Question: At runtime in loop by twice, crashed by 'Bad_Access' in while calling 'PrepareStatement' by requesting query.
So I checked the all ResultSet memory and release it all but there is no idea
any idea solve this problem?

Description about member value;
'''
PrepareStatement* pstmt;
ResultSet* res;
'''
and the full code
'''
bool laskdjlaskdj12::RaspBerry::grup_pw_chk(const Json::Value j){
//check the id and group is valid
try{
string group = j["Group"].asString();
const char* id = j["id"].asCString();
string grp;
string pub;
BIO* tmp; //BIO structor to change the RSA* structor
if(group == "NULL"){
group = "";
}
//request the Client is existence
pstmt = con->prepareStatement("SELECT * FROM 'raspberry_cli' WHERE 'Cli_id' = (?) AND 'Cli_Group' = (?)");
pstmt->setString(1, id);
pstmt->setString(2, group);
res = pstmt->executeQuery();
//if query reply is NULL
if(res->next() == false){
std::cout<<"[INFO] : There is no query about raspberry_cli"<<std::endl;
return false;
}
//if query Reply
grp = res->getString("Cli_Group");
pub = res->getString("Cli_Pub");
//if There is no group in Raspberry_pi
if(ras.grp.compare(grp) == false){
//sqlyi beopeo flush
this->SQL_Flush();
return false;
}
// if the group is equal
else{
//save the client information
acc_cli.S_id = id;
acc_cli.S_Group = grp;
//save the client public_key
tmp = BIO_new_mem_buf(pub.c_str(), -1);
acc_cli.Pub_key = PEM_read_bio_RSA_PUBKEY(tmp, NULL, 0, NULL);
//if public key is not wright in section
if(acc_cli.Pub_key == NULL){
return false;
}
delete[] tmp;
//flush SQL_flush = delete ResultSet
this->SQL_Flush();
return true;
}
}catch(sql::SQLException& e){
std::cout << "# ERR: SQLException in " << __FILE__;
std::cout << "(" << __FUNCTION__ << ") on line "<< __LINE__ << std::endl;
std::cout << "# ERR: " << e.what();
std::cout << " (MySQL error code: " << e.getErrorCode();
std::cout << ", SQLState: " << e.getSQLState() << " )" << std::endl;
return false;
}
'''
The Detal StackTrace is this
'''
* thread #1: tid = 0x2778b, 0x00000001000e29c3 RaspBerry'list_add(root=0x0000000100903e38, element=0x00000001009043e8) + 19 at list.c:33, queue = 'com.apple.main-thread', stop reason = EXC_BAD_ACCESS (code=EXC_I386_GPFLT)
frame #0: 0x00000001000e29c3 RaspBerry'list_add(root=0x0000000100903e38, element=0x00000001009043e8) + 19 at list.c:33 [opt]
frame #1: 0x00000001000de27f RaspBerry'mysql_stmt_init(mysql=0x0000000102802220) + 143 at libmysql.c:1568 [opt]
frame #2: 0x0000000100168f41 RaspBerry'sql::mysql::NativeAPI::MySQL_NativeConnectionWrapper::stmt_init(this=0x0000000100a00580) + 33 at mysql_native_connection_wrapper.cpp:421 [opt]
frame #3: 0x000000010011c415 RaspBerry'sql::mysql::MySQL_Connection::prepareStatement(this=0x0000000100a00550, sql=0x00007fff5fbfe138) + 53 at mysql_connection.cpp:1137 [opt]
* frame #4: 0x0000000100073071 RaspBerry'laskdjlaskdj12::RaspBerry::grup_pw_chk(this=0x00007fff5fbfeba0, j=const Json::Value @ 0x00007fff5fbfea30) + 881 at RaspBerry.cpp:438
frame #5: 0x000000010007c222 RaspBerry'main(argc=1, argv=0x00007fff5fbff7f8) + 3474 at main.cpp:81
frame #6: 0x00007fffced8b255 libdyld.dylib'start + 1
frame #7: 0x00007fffced8b255 libdyld.dylib'start + 1
'''
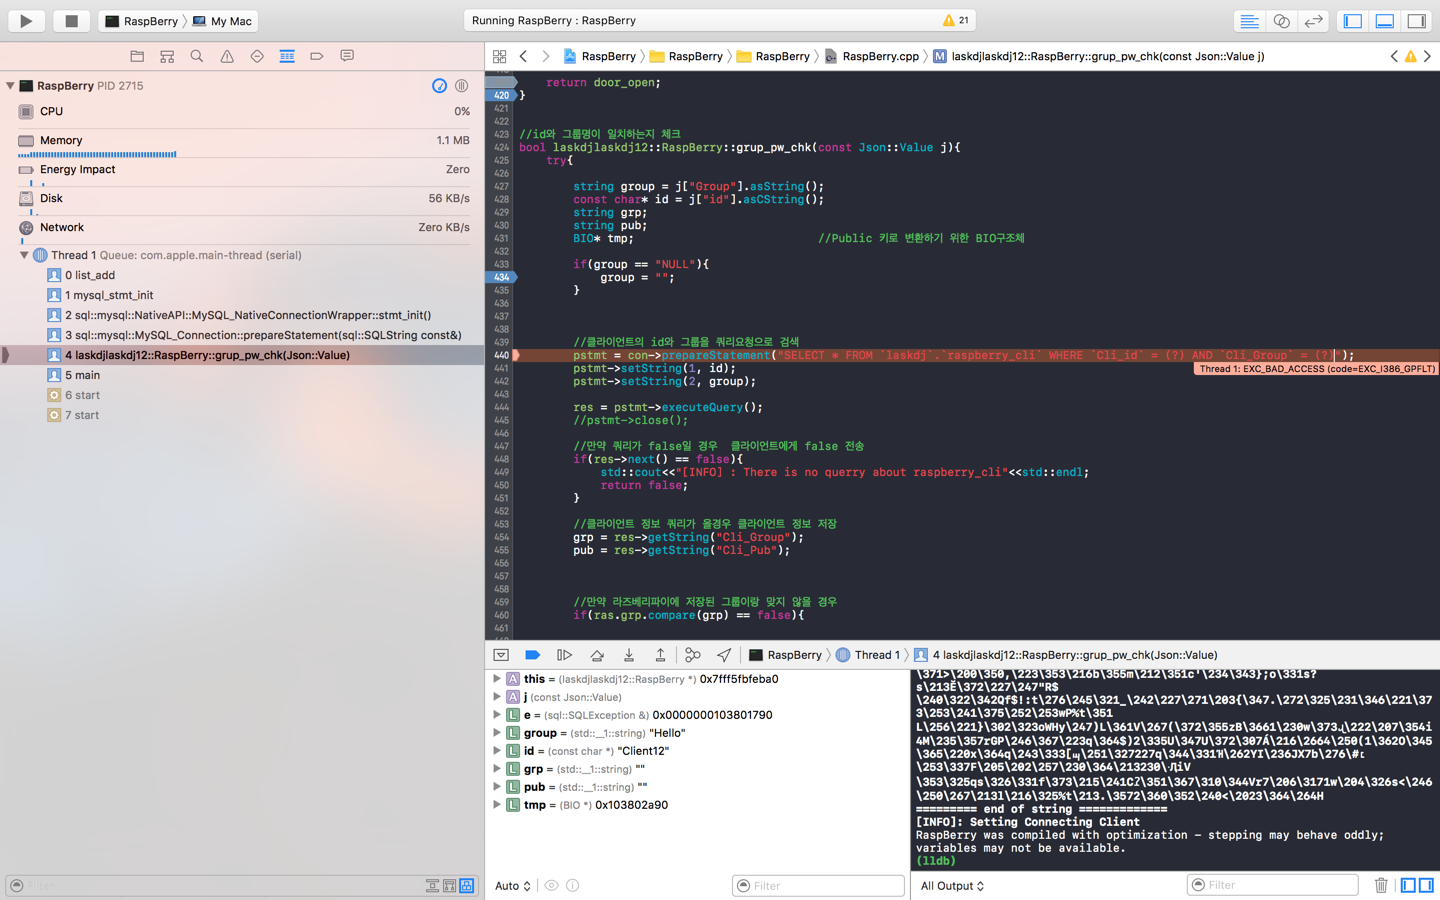
Answer: Find the answer
'''
pstmt = con->prepareStatement("SELECT * FROM 'raspberry_cli' WHERE 'Cli_id' = (?) AND 'Cli_Group' = (?)");
pstmt->setString(1, id);
pstmt->setString(2, group);
res = pstmt->executeQuery();
[delete pstmt;] //===================> This part is missing
'''
in this section i didn't delete pstmt(sql::preparestatement*)
so the sql have send that malloc error.
So Be careful about allocating memory.